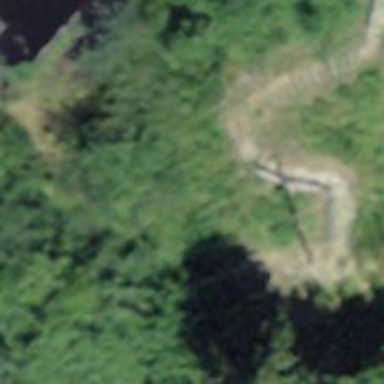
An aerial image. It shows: Narrow gauge railway tunnel with electrified tracks and contact line.